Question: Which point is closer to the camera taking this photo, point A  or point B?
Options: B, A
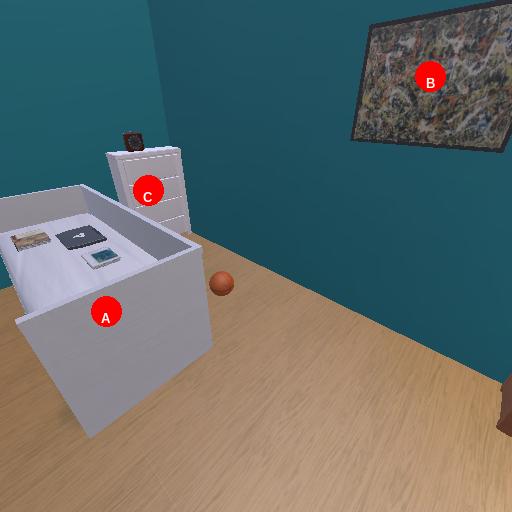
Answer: B